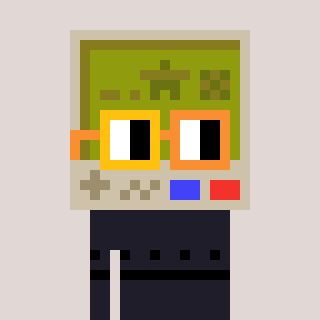
a pixel art character with square yellow and orange glasses, a gameboy-shaped head and a grayscale-colored body on a warm background